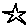
Label: star